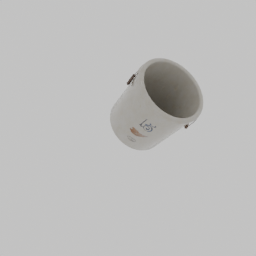
Label: tools